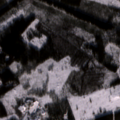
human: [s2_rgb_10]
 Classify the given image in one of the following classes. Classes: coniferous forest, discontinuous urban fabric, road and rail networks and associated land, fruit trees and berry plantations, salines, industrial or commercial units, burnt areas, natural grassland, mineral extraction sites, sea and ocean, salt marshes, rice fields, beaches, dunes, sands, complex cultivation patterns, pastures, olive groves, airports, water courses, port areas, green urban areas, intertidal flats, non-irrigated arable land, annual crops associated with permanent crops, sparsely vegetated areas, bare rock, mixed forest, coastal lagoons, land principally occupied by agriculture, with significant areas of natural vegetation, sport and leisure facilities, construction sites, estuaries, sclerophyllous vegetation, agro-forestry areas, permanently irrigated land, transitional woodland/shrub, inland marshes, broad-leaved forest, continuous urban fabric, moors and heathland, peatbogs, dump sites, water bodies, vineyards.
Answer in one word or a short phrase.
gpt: coniferous forest, mixed forest, transitional woodland/shrub